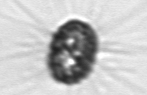
Label: Corethron_hystrix